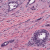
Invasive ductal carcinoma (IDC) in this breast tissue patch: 1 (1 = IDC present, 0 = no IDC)